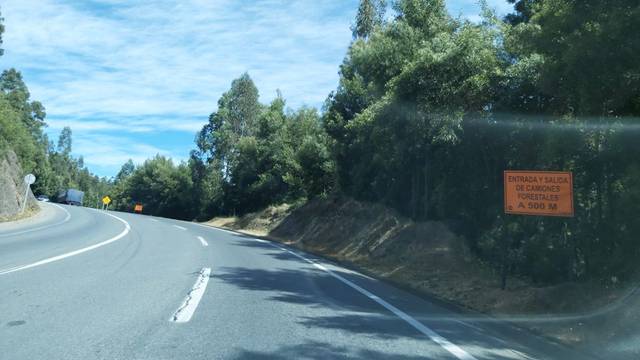
Region: Chile
Coordinates: -37.044, -73.065